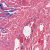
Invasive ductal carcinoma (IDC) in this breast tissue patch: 0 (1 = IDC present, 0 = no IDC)